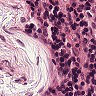
Metastatic tissue present: no